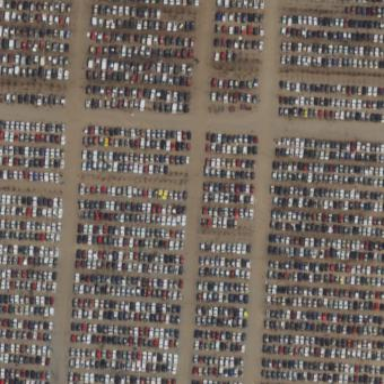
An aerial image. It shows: Scrap yard situated in industrial area.